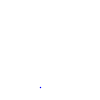
Particle: proton